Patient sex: F
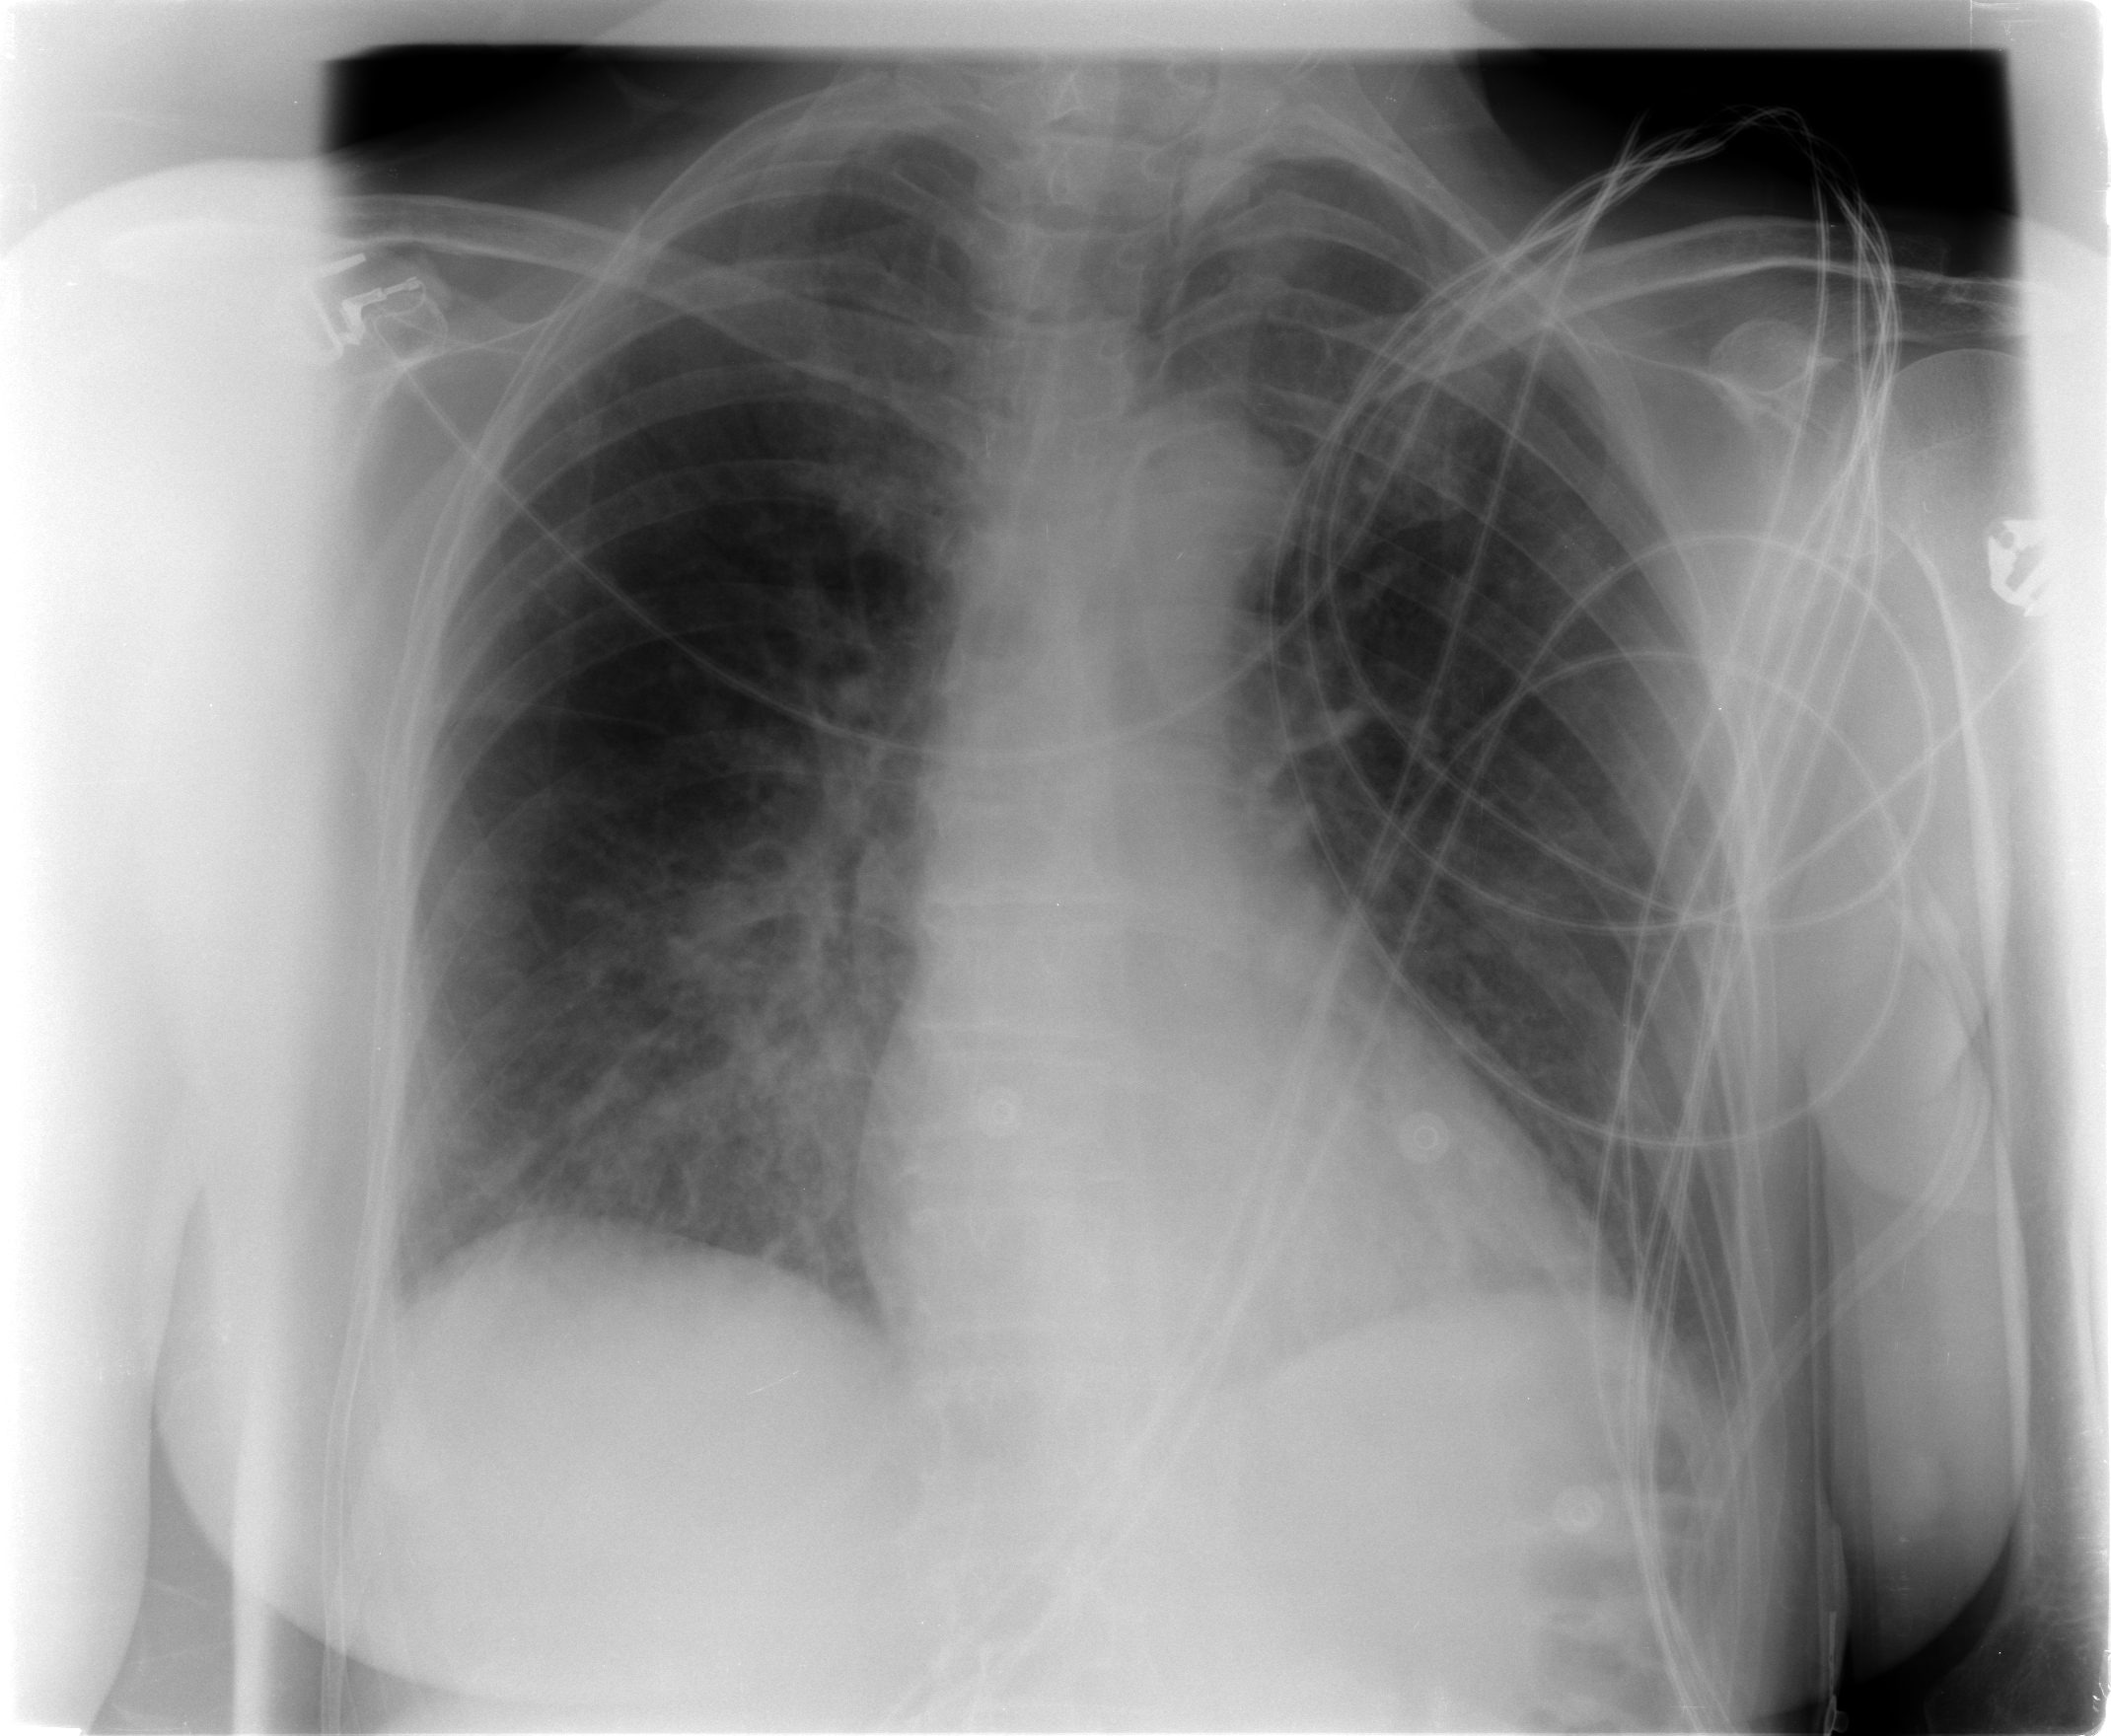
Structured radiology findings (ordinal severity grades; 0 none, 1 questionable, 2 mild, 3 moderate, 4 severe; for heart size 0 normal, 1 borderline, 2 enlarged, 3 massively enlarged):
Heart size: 0
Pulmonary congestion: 2
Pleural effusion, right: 0
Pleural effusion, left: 0
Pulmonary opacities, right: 2
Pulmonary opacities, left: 0
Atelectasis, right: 2
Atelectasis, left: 2